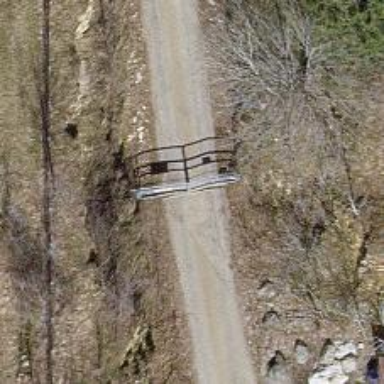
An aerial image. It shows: Gate.